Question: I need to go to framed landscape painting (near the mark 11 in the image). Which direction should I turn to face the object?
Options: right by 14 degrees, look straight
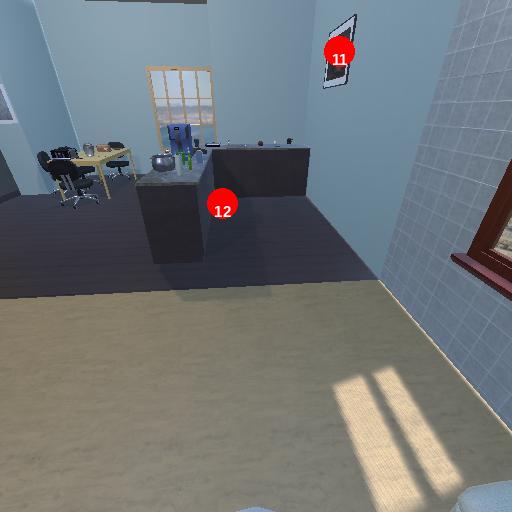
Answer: right by 14 degrees